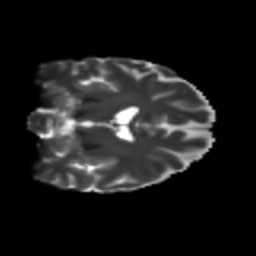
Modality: T2w
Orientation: coronal
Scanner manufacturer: siemens
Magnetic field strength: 3 T
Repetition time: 9.2 s
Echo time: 0.084 s